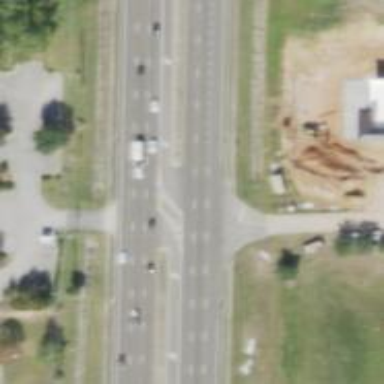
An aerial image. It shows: Trunk link highway.